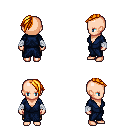
a pixel art fantasy rpg character, female body template, human, light skin, blue robe, gold greaves, light blonde long mohawk hairstyle, white cloth bandages, four views (front, back, left, right), 2x2 character sprite sheet, small pixel art, hard edges, no anti-aliasing